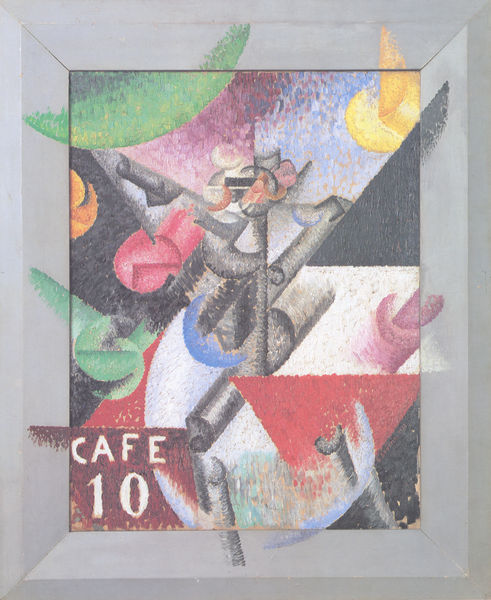
Titel: Ritmo plastico del 14 Luglio
Künstler: Gino Severini
Standort: Roma
Institution: Collezione Severini
Schlagwörter: blau, kampf, mann, weiß, dreieck, gelb, grün, kubismus, bewegung, braun, bunt, cafe, grau, hell, orange, schwarz, tisch, rot, expressionismus, zylinder, rahmen, teller, rosa, kreis, rund, orang, schrift, bilderrahmen, bogen, italien, moderne, trikolore, abstrakt, farben, fläche, flächen, modern, farbe, formen, lila, violett, linien, gewalt, krieg, streifen, tiefe, abstraktion, collage, bögen, segment, futurismus, schild, maschine, explosion, linie, form, waffen, waffe, klassische moderne, kreise, plakat, halbkreis, kreisbogen, besteck, dreiecke, spiralen, spirale, quadrat, geschwindigkeit, kubisch, mod, rohre, delaunay, dreicke, kreisbögen, energie, severini, geöb, dynamismus, abstaktion, maschinengewehr, segemente, agitation, begrenzug, cafe 10, eltkrieg, fututismus, quradratisch